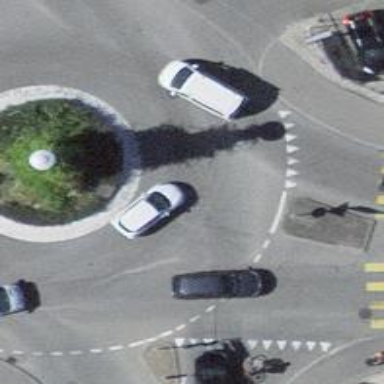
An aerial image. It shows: Secondary road with asphalt surface leading to roundabout.